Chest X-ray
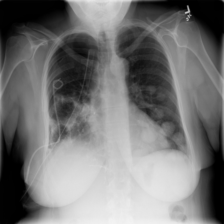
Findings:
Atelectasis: negative
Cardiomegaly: negative
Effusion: negative
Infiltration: negative
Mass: negative
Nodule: positive
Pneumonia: negative
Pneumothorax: positive
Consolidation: negative
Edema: negative
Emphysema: negative
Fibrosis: negative
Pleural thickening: negative
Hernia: negative